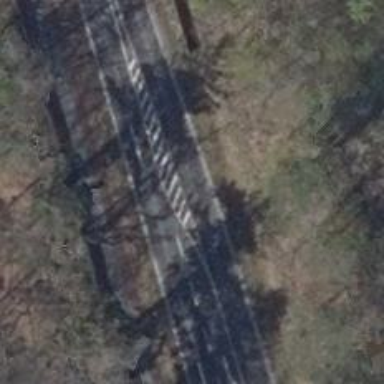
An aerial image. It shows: Secondary road with asphalt surface.